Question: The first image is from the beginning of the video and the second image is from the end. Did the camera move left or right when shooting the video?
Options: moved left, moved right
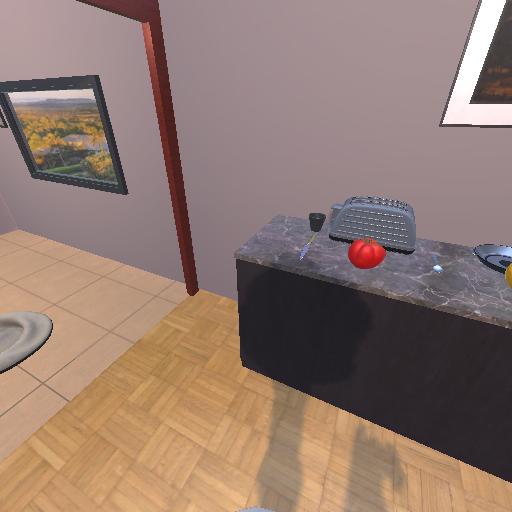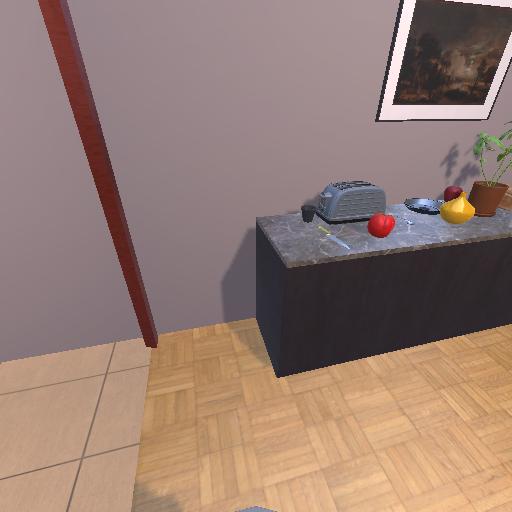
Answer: moved left